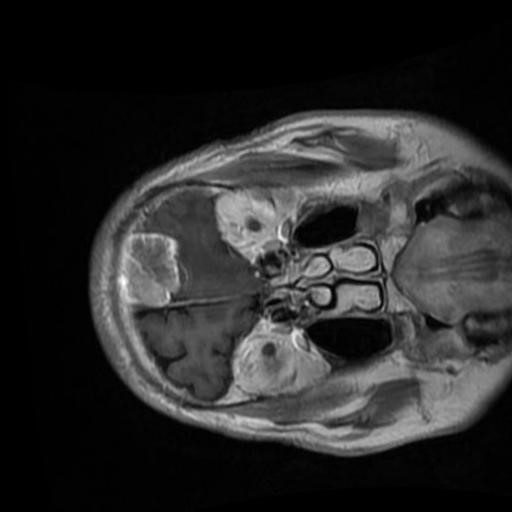
Label: brain_menin